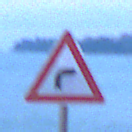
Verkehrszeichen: KurveRechts
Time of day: Dawn
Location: Outdoor (Urban)
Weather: PartlyCloudy
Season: NotSpecified
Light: Natural